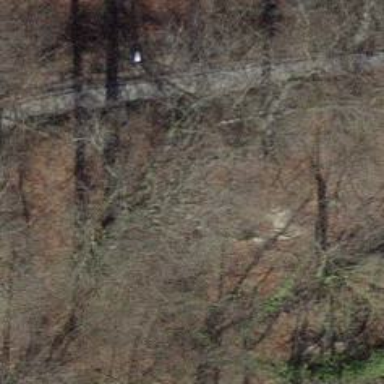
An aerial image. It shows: Road with steps.